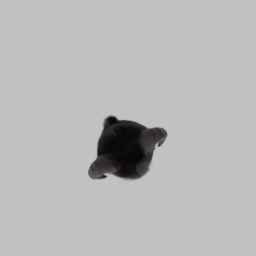
Label: animals